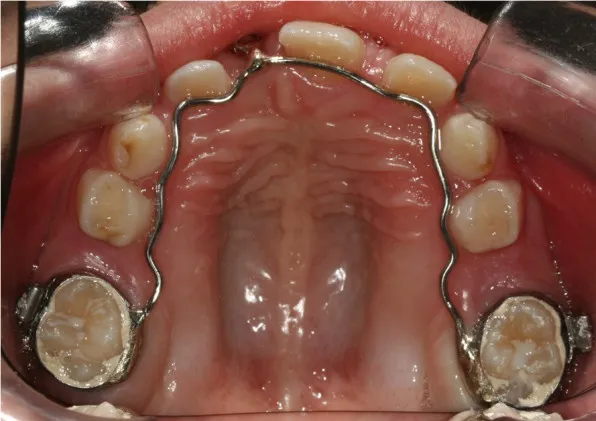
Splint being cemented. Occlusal intraoral photo.
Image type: radiology (ct)